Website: macys
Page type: customer-info-address
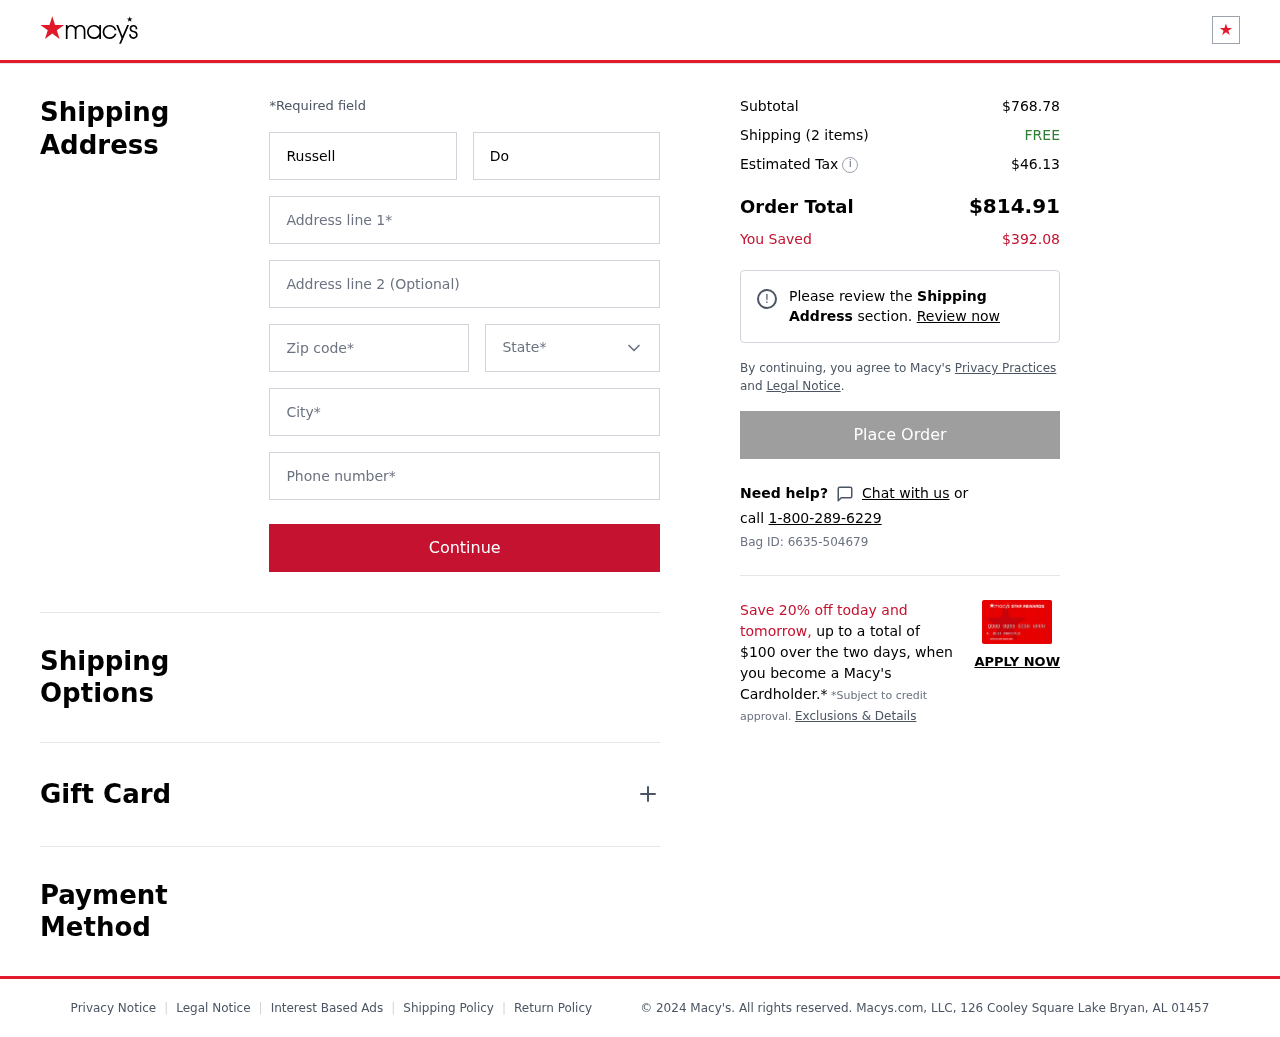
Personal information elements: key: PII_CITY
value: Lake Bryan
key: PII_FIRSTNAME
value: Russell
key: PII_LASTNAME
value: Douglas
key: PII_PHONE
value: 6392987584
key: PII_POSTCODE
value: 01457
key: PII_STATE
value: Alabama
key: PII_STREET
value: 126 Cooley Square
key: PII_STREET2
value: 698 Jonathan Estate Apt. 004
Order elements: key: ORDER_SUBTOTAL
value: $768.78
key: ORDER_NUM_ITEMS
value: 2
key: ORDER_SHIPPING_COST
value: FREE
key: ORDER_TAX
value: $46.13
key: ORDER_TOTAL
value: $814.91
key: ORDER_SAVINGS
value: $392.08
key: ORDER_BAG_ID
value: Bag ID: 6635-504679